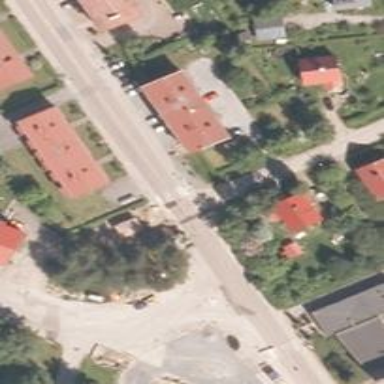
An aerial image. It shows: Asphalt road classified as tertiary.